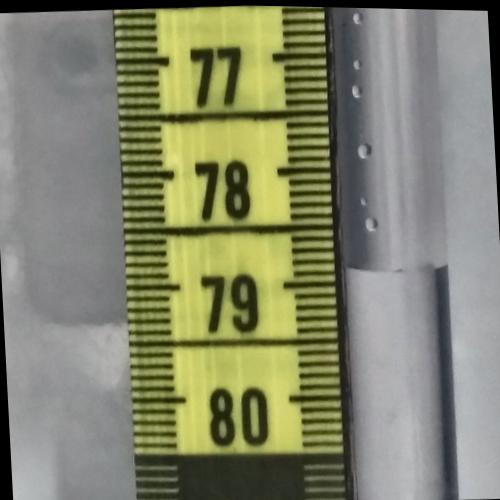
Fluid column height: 78.9 cm